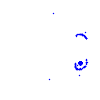
Particle: electron